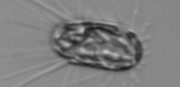
Label: Corethron_hystrix